Fundus camera: zeiss
Shooting center: fovea
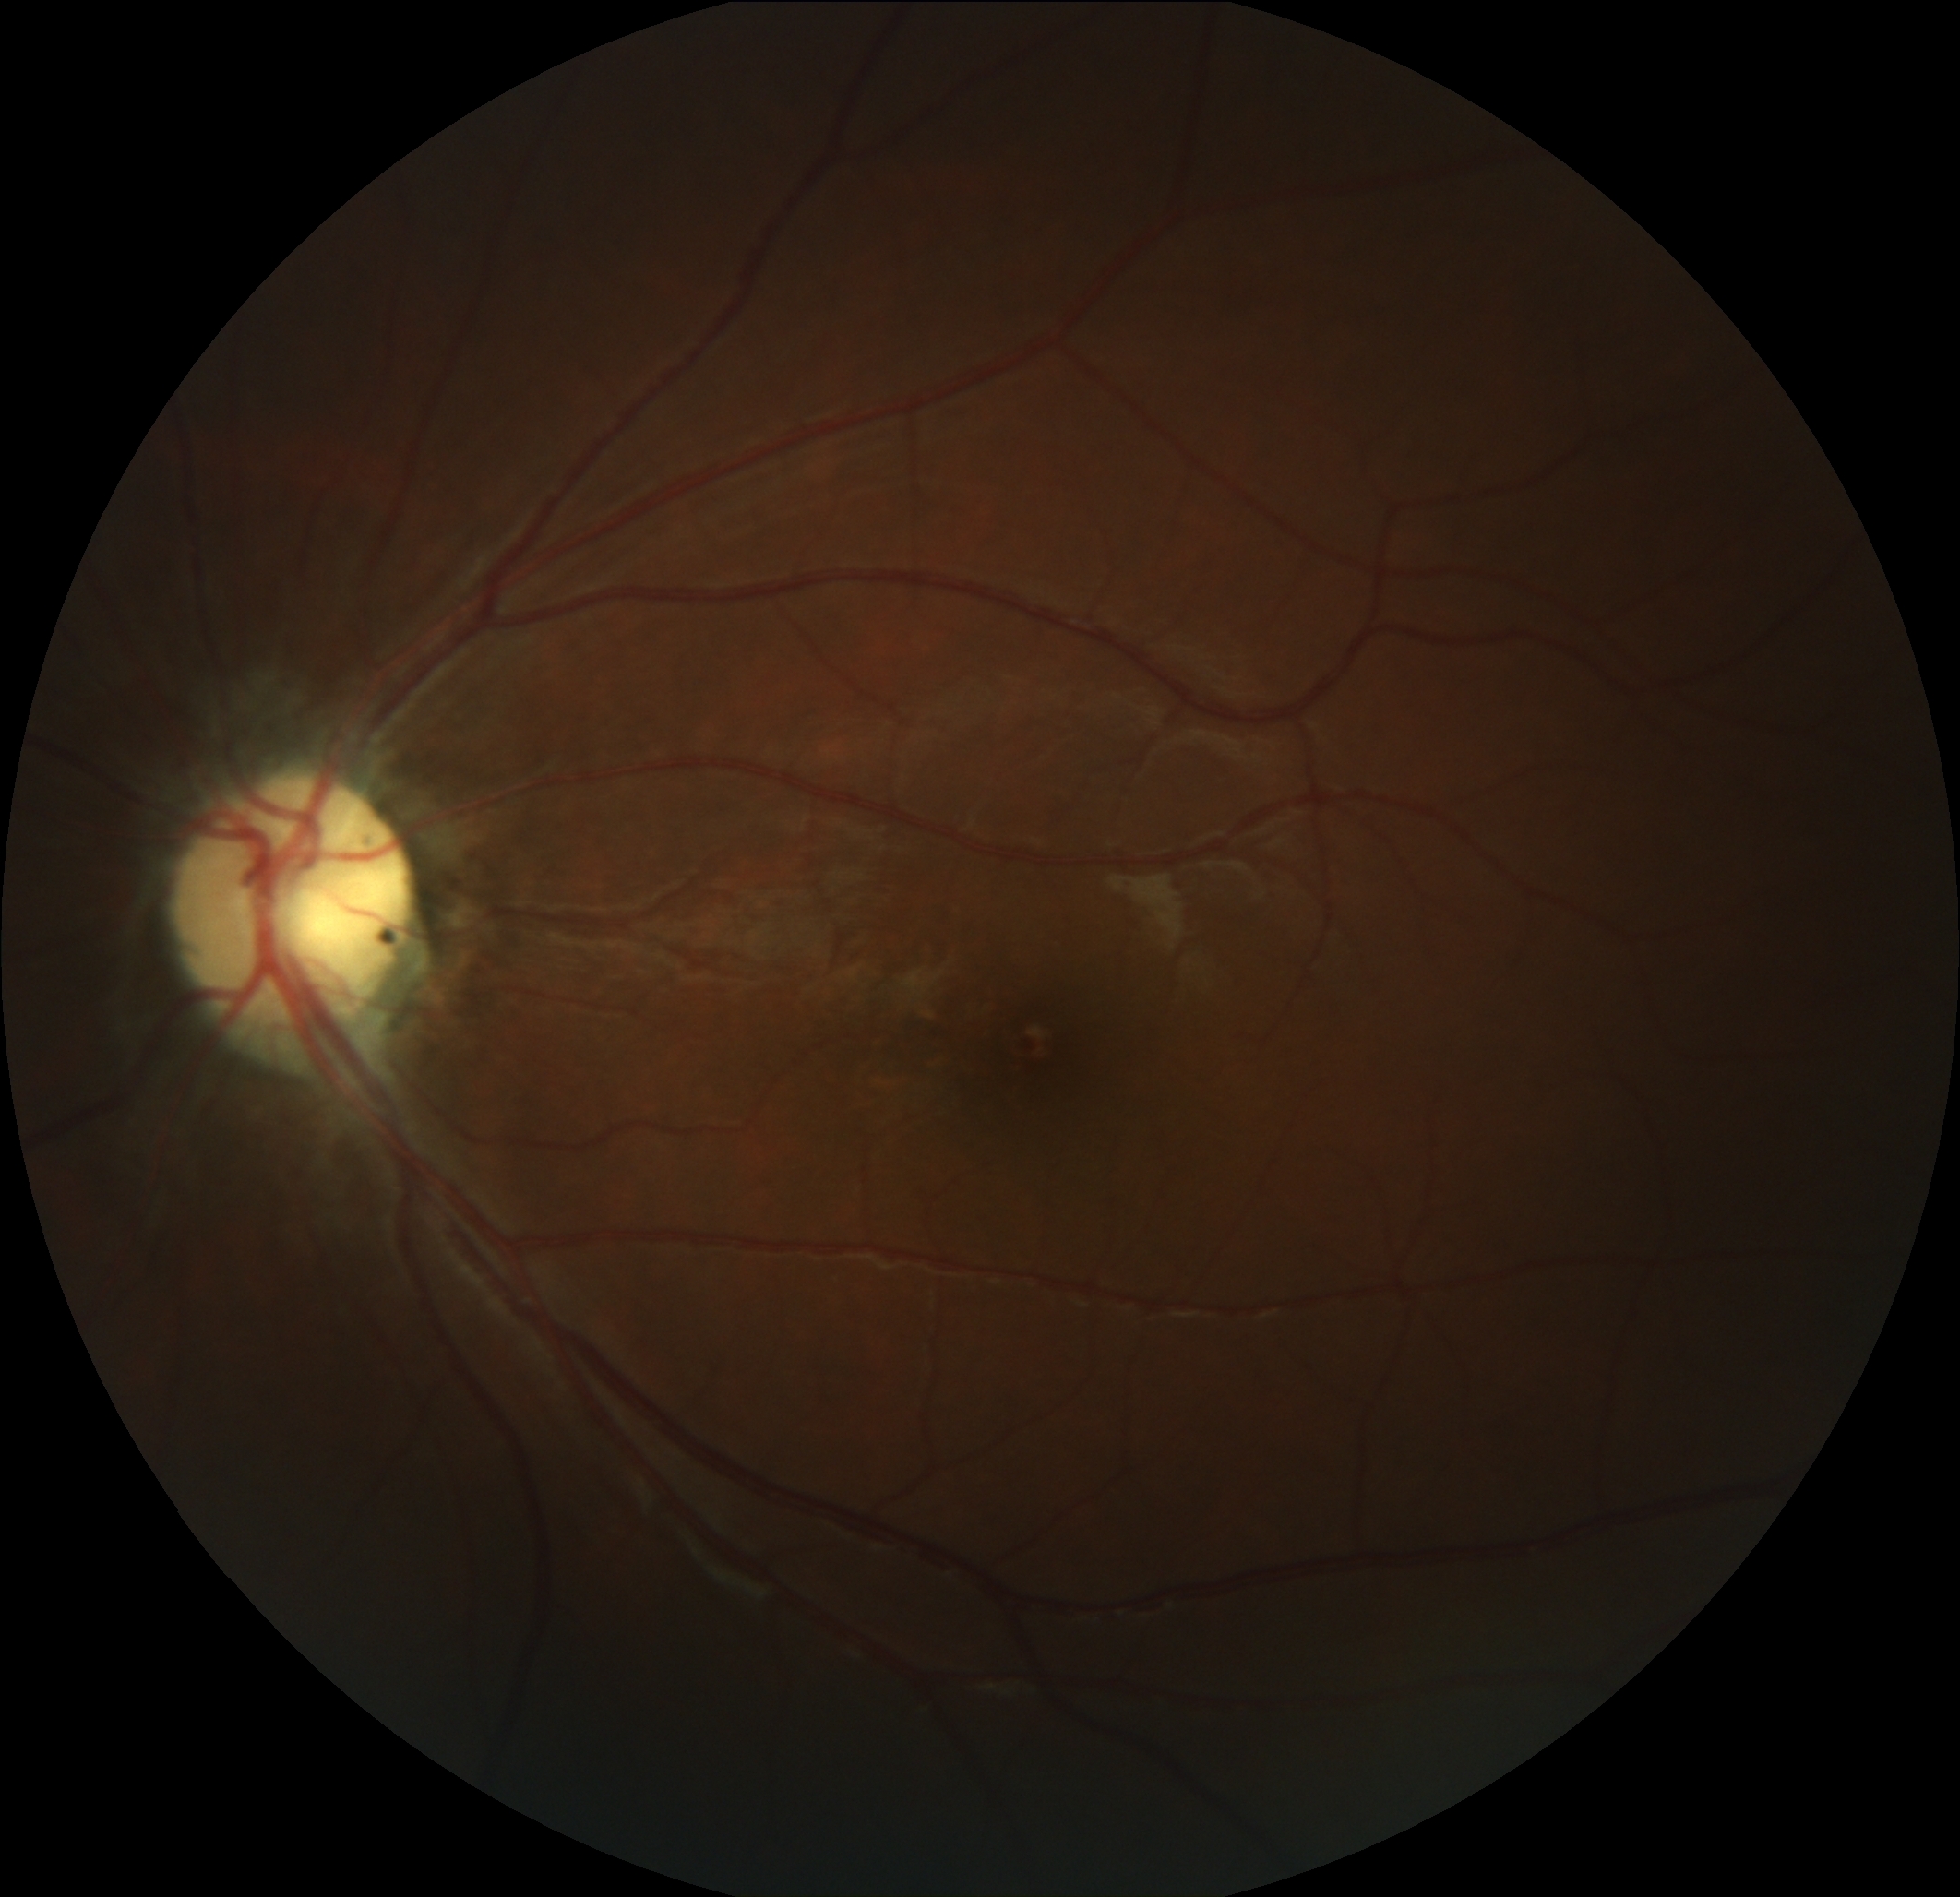
Pathologic myopia: no
Patchy retinal atrophy: present
Retinal detachment: absent